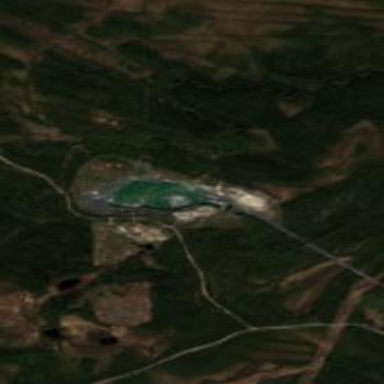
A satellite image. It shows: Quarry area.